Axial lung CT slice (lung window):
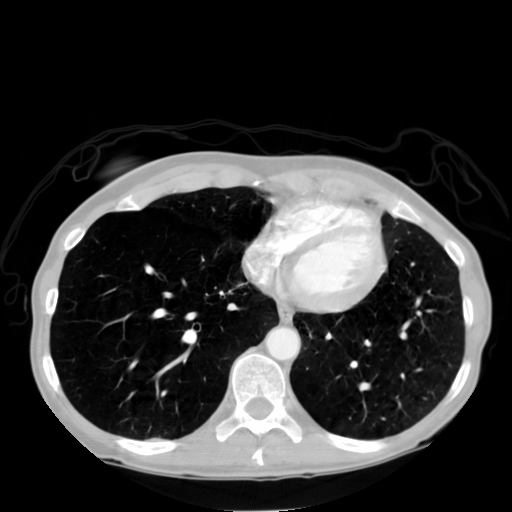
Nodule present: no